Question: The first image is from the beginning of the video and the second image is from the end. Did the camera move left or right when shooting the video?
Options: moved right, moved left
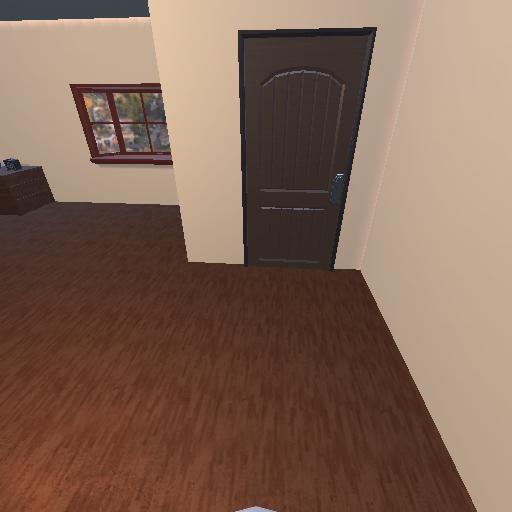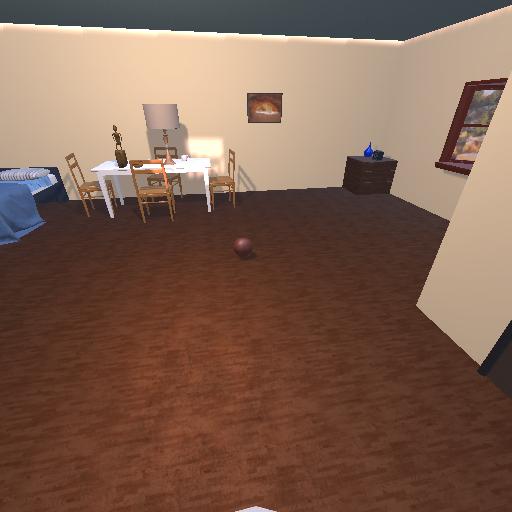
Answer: moved right